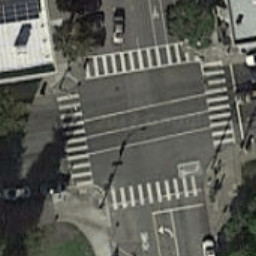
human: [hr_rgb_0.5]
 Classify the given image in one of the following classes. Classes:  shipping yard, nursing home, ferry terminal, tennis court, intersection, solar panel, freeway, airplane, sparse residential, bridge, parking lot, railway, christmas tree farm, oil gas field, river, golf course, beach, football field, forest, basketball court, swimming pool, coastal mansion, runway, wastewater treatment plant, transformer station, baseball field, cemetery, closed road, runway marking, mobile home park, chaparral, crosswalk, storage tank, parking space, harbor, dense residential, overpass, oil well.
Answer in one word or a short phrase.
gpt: crosswalk